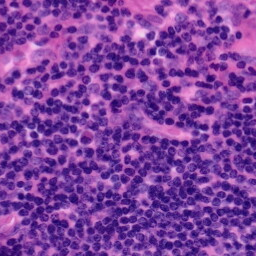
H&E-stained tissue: Tonsil